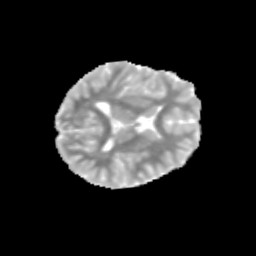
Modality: MD
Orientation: axial
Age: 12
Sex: female
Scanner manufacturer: siemens
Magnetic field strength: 3 T
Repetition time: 3.8 s
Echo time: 0.07 s